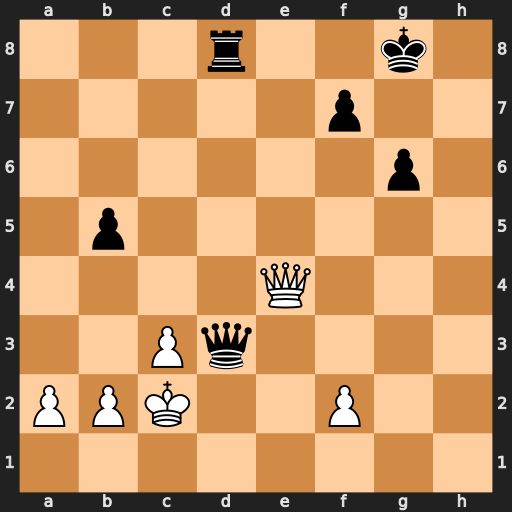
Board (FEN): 3r2k1/5p2/6p1/1p6/4Q3/2Pq4/PPK2P2/8
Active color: w
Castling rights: -
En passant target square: -
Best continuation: Qxd3 Rxd3 Kxd3